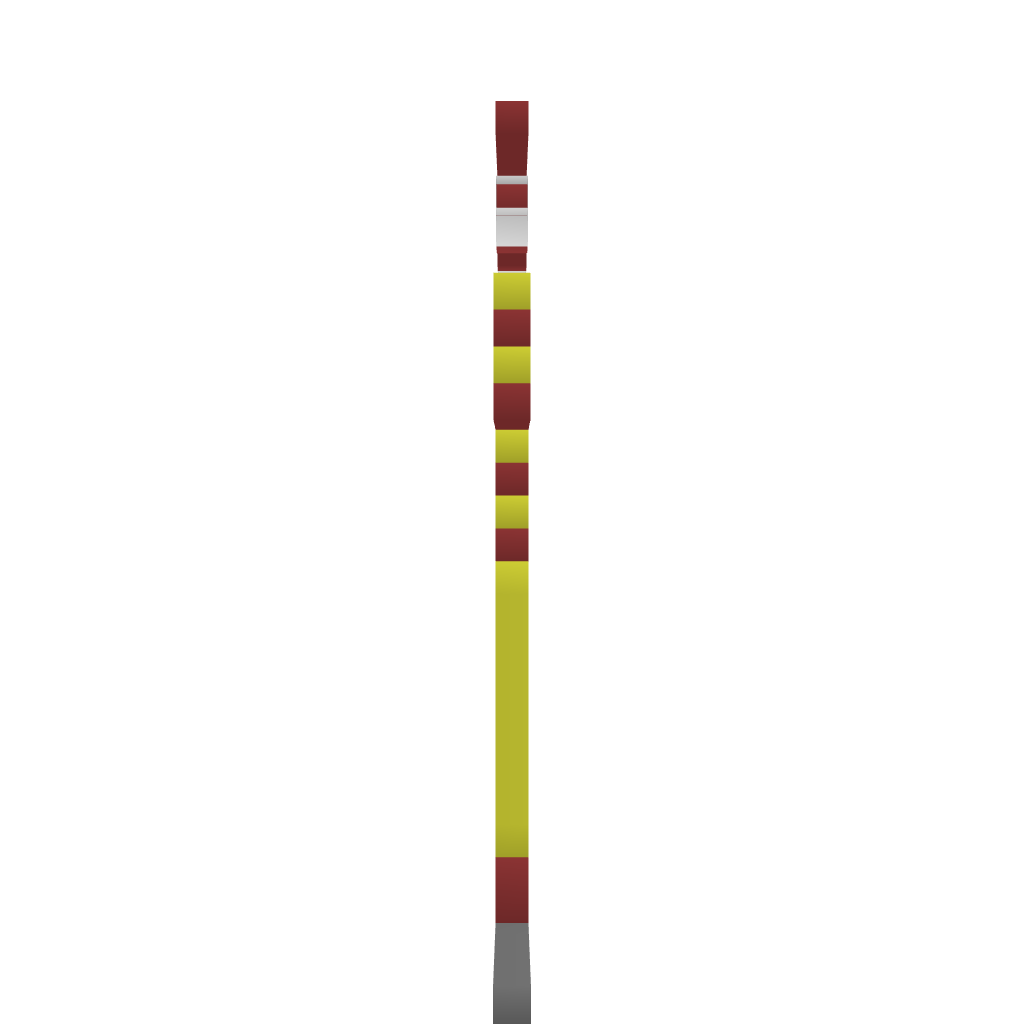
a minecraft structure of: Statue#1 bad low quality